Field crop: maize
Growth stage: 2
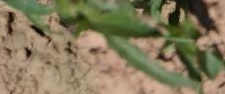
Species: maize